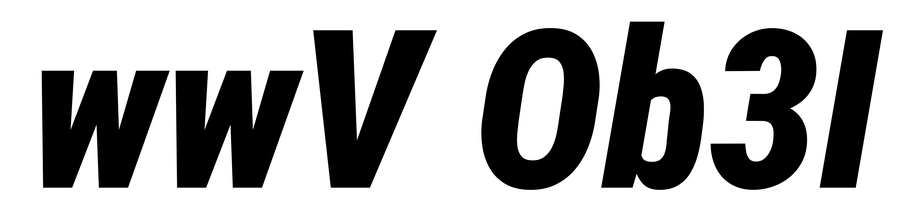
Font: Roboto-Italic_Condensed_Black_Italic